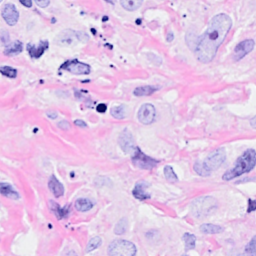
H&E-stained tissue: Breast